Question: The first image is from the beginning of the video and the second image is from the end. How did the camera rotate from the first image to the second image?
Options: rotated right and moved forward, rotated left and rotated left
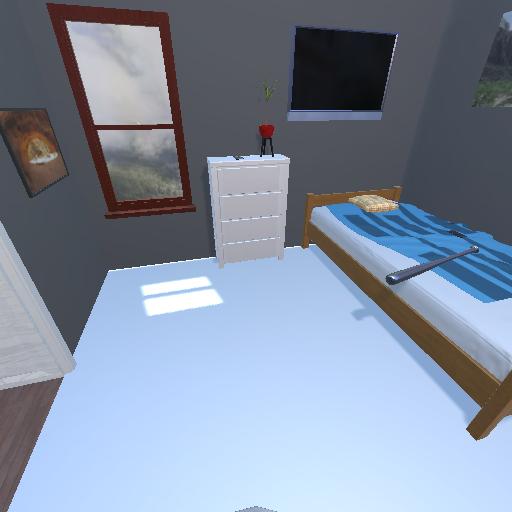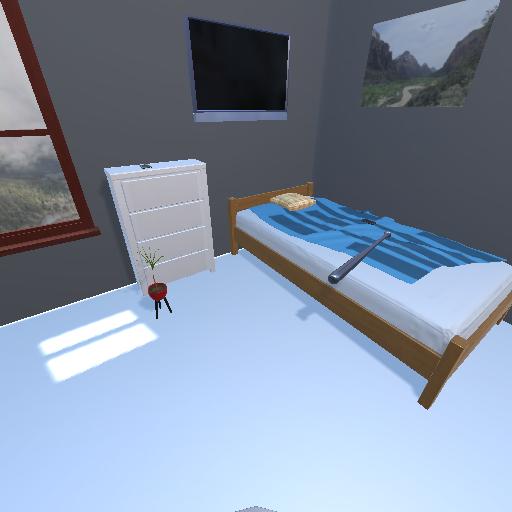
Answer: rotated right and moved forward